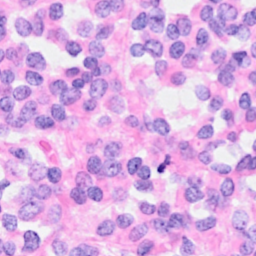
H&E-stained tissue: Breast